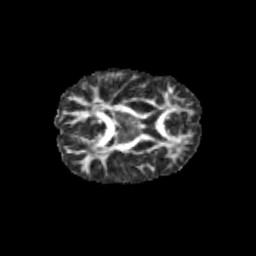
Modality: FA
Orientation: axial
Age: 11
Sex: female
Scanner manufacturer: siemens
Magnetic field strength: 3 T
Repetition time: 3.8 s
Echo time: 0.07 s